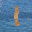
Label: 1